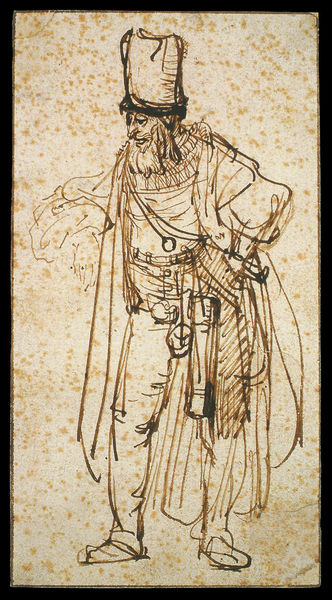
Titel: Schauspieler mit hoher Kappe
Künstler: Harmensz van Rijn Rembrandt
Institution: Frankfurt, Städelsches Kunstinstitut
Schlagwörter: feder, fuß, mann, umhang, gelb, hut, nase, schwarz, skizze, zeichnung, gürtel, alt, bart, gesicht, mensch, herr, mantel, papier, grafik, punkte, tusche, alter, greis, militär, waffen, soldat, beutel, flecken, türkei, knick, federzeichnung, tuschezeichnung, börse, papyrus, kaftan, waffenrock, zeiczhnung, m;ilitär, knik